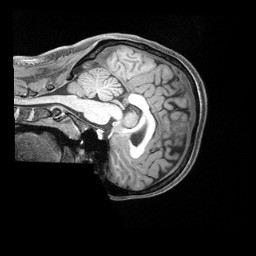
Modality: T1w
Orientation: sagittal
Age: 29
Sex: female
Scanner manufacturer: siemens
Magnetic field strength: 3 T
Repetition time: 2.4 s
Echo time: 0.00228 s